Question: I put on a TwwdbGrid a checkbox field to select the record, I'd like to know if it's possible to put a checkbox on the label of the field on the grid and when the user click on it, it's select all the fields, anyone knows how to do that???

Thanks in advance
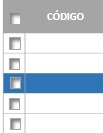
Answer: The only way I can think of doing it is to use a and override . Heres a stripped down version where I have subclassed the grid and added support for various images on the columns.
'''
procedure TRGDBGrid.DoCalcTitleImage(Sender: TObject; Field: TField;
var TitleImageAttributes: TwwTitleImageAttributes);
begin
inherited;
{ Get Image Number }
lAttr := Attribute_Of_Field;
TitleImageAttributes.ImageIndex := ord(lAttr);
end;
'''
You can use two images - an unchecked and a check checkbox. And you need to use event to handle it.